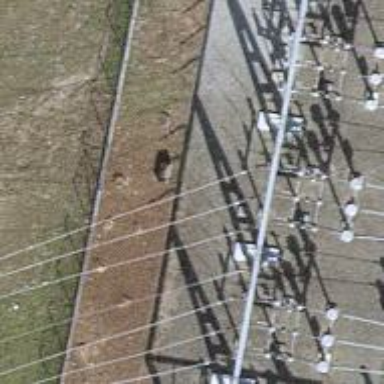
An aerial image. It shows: Three power lines with cables.